Question: I have the following code which is a GridView:
'''
<asp:GridView ID="BookingResults" runat="server" EnableModelValidation="True" OnRowCommand="BookingResults_RowCommand" AutoGenerateColumns="False">
<Columns>
<asp:ButtonField Text=" " ButtonType="Button" CommandName="ViewAll" HeaderText="Show Guideline" ItemStyle-HorizontalAlign="Center">
</asp:ButtonField>
<asp:BoundField DataField="ID" HeaderText="ID" ItemStyle-VerticalAlign="Top" />
<asp:BoundField DataField="Topic" HeaderText="Topic" SortExpression="Topic" ItemStyle-VerticalAlign="Top" />
<asp:BoundField DataField="Location" HeaderText="Location" ItemStyle-VerticalAlign="Top" />
<asp:BoundField DataField="Specialty" HeaderText="Specialty" ItemStyle-VerticalAlign="Top" />
<asp:BoundField DataField="Provider" HeaderText="Provider" ItemStyle-VerticalAlign="Top" />
<asp:TemplateField HeaderText="Summary" ItemStyle-VerticalAlign="Top">
<EditItemTemplate>
<asp:TextBox ID="TextBox1" runat="server" Text='<%# Bind("Summary") %>'></asp:TextBox>
</EditItemTemplate>
<ItemTemplate>
<asp:Label ID="Label1" runat="server" Text='<%# Bind("Summary") %>'></asp:Label>
</ItemTemplate>
</asp:TemplateField>
<asp:BoundField DataField="Guideline" HeaderText="Guideline" />
</Columns>
</asp:GridView>
'''
The end result is this:

I can't seem to give the 'ButtonField' an ID so I can display text per line. How can I display an increment value from 1 and so forth in the button from code-behind?
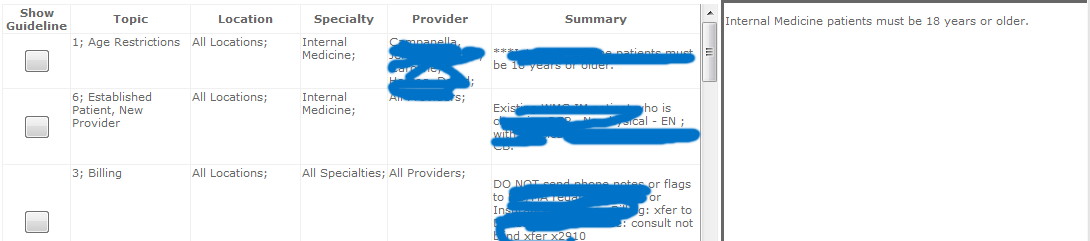
Answer: Tap into RowDataBound event, and add the logic:
'''
var btn = (IButtonControl)e.Row.Cells[0].Controls[0];
btn.Text = indexVariable;
'''
The button is usually the first control of the cell you defined it, which since it's the first column, would be cell index zero.